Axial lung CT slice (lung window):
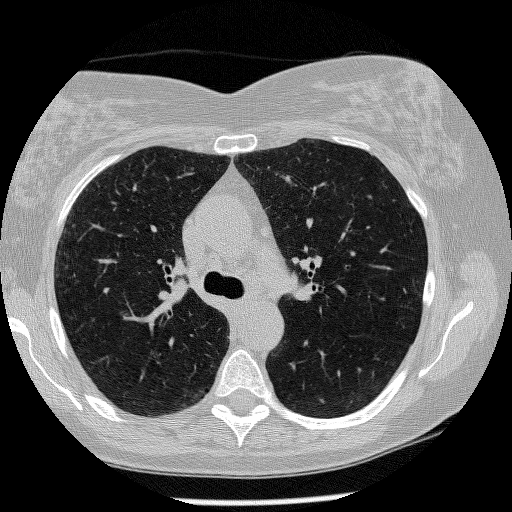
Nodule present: no